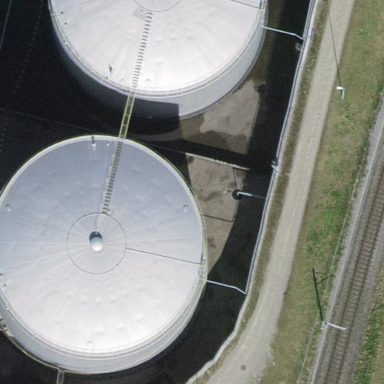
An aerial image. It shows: Storage tank building.